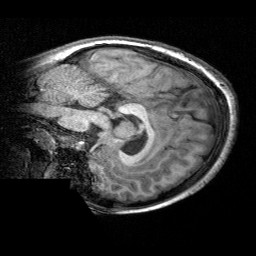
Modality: T1w
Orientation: sagittal
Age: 17
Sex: female
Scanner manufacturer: siemens
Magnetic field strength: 3 T
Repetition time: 2.53 s
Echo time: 0.00297 s